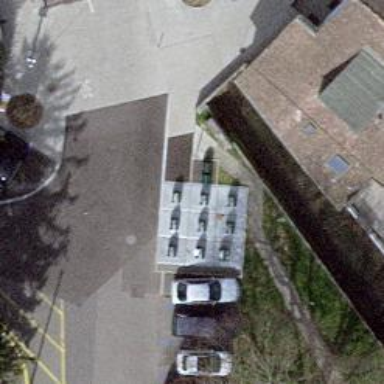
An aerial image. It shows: Recycling container for recycling.